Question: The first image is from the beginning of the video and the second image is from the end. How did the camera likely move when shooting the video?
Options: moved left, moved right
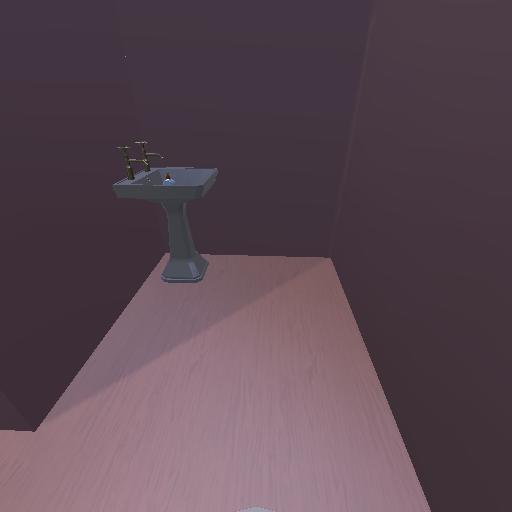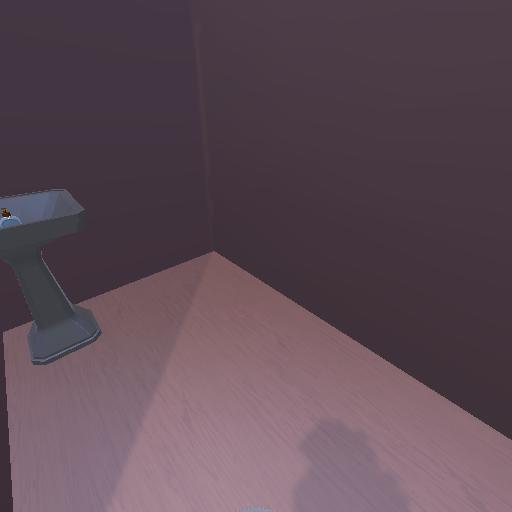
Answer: moved left